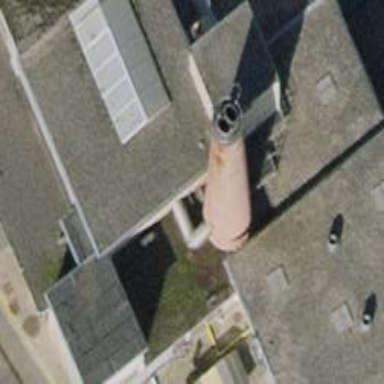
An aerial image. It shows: Chimney that is man-made.